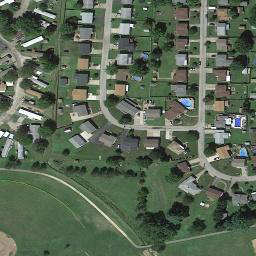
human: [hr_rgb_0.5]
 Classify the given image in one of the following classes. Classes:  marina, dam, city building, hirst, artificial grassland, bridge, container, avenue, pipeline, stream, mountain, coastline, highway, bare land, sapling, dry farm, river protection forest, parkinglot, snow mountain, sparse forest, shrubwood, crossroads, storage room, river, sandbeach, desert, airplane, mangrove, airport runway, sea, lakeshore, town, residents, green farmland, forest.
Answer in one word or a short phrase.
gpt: town